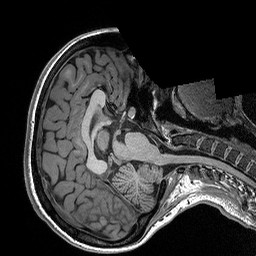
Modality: T1w
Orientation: axial
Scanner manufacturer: siemens
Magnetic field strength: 3 T
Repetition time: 2.3 s